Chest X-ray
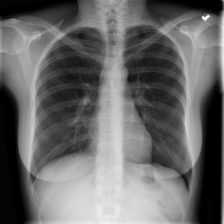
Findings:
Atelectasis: negative
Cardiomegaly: negative
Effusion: negative
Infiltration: negative
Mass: negative
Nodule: negative
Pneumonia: negative
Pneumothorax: negative
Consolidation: negative
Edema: negative
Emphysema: negative
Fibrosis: negative
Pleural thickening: negative
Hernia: negative